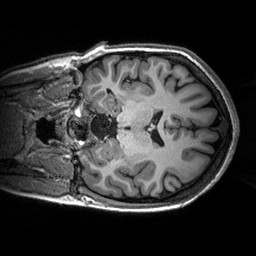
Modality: T1w
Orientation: coronal
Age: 24
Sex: female
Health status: healthy
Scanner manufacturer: siemens
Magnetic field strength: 3 T
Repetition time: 2.53 s
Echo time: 0.00288 s